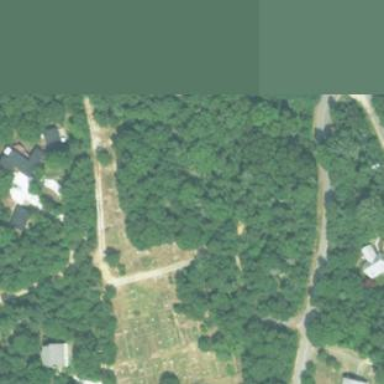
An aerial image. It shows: Cemetery.